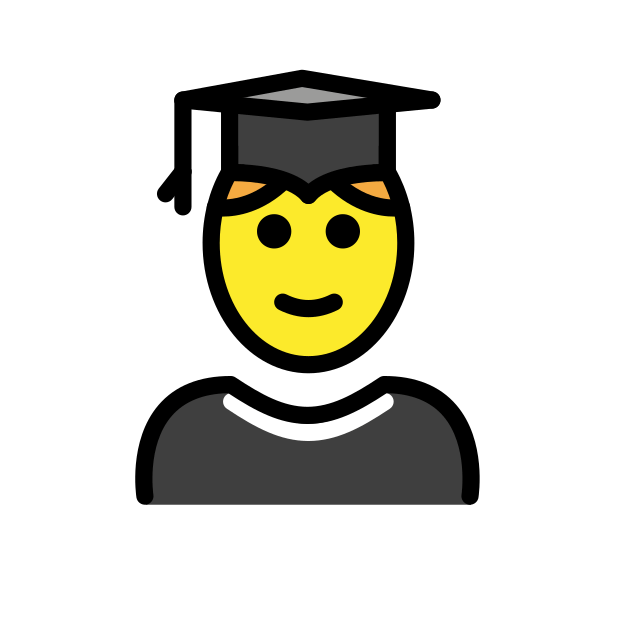
man student